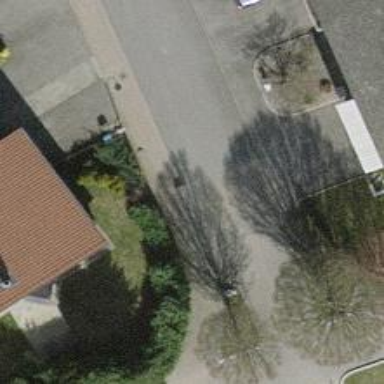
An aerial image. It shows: Footway made of paving stones.